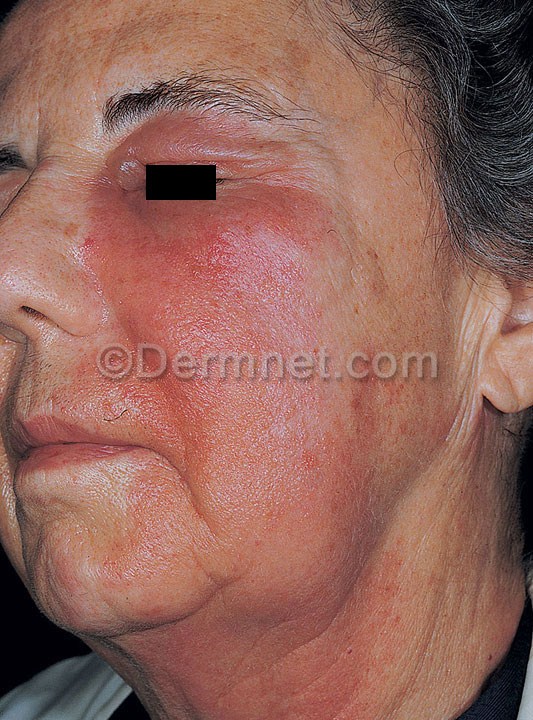
Disease: Poison Ivy Photos and other Contact Dermatitis